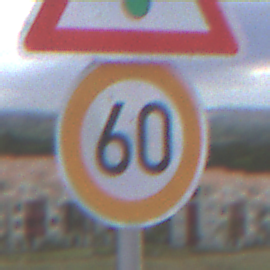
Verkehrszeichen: Geschwindigkeit60
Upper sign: Lichtzeichenanlage
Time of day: MorningAfternoon
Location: Outdoor (Suburban)
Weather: PartlyCloudy
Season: NotSpecified
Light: Natural